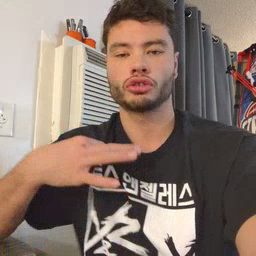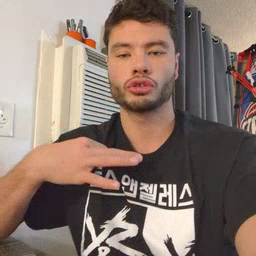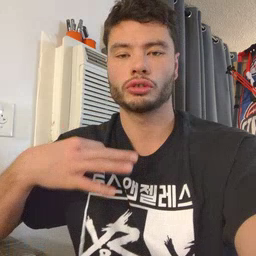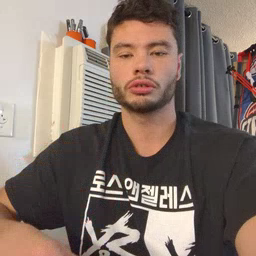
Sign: shirt